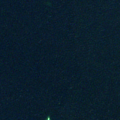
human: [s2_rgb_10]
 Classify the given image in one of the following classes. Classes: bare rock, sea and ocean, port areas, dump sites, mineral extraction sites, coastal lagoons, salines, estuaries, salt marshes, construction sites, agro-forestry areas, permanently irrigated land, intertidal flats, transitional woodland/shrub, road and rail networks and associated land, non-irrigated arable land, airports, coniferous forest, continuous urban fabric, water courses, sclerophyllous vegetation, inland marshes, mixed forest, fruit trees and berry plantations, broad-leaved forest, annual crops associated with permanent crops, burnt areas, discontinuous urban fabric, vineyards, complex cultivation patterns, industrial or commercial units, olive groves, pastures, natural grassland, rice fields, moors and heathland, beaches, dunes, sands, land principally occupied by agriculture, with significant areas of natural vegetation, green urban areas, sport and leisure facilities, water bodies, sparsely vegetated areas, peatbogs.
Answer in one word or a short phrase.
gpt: sea and ocean